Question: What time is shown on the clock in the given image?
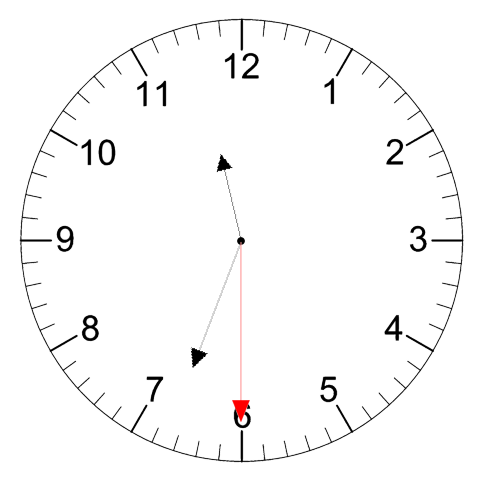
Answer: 11:33:30